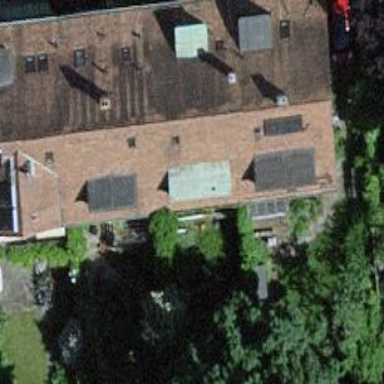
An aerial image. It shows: Terrace building.